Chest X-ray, AP view. Patient: 42 years old, sex F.
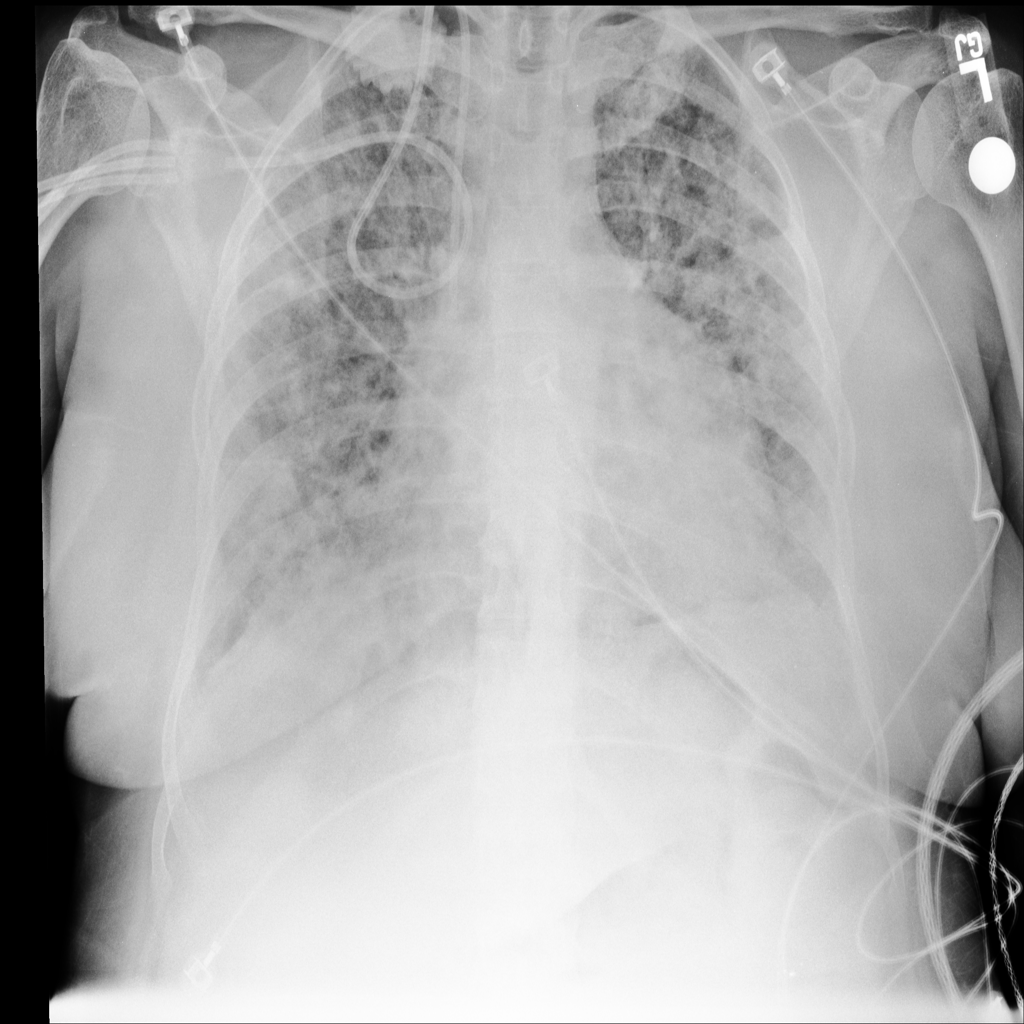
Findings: No Finding